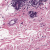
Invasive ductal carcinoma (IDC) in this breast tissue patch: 0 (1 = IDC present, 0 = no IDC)